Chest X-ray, PA view. Patient: 29 years old, sex M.
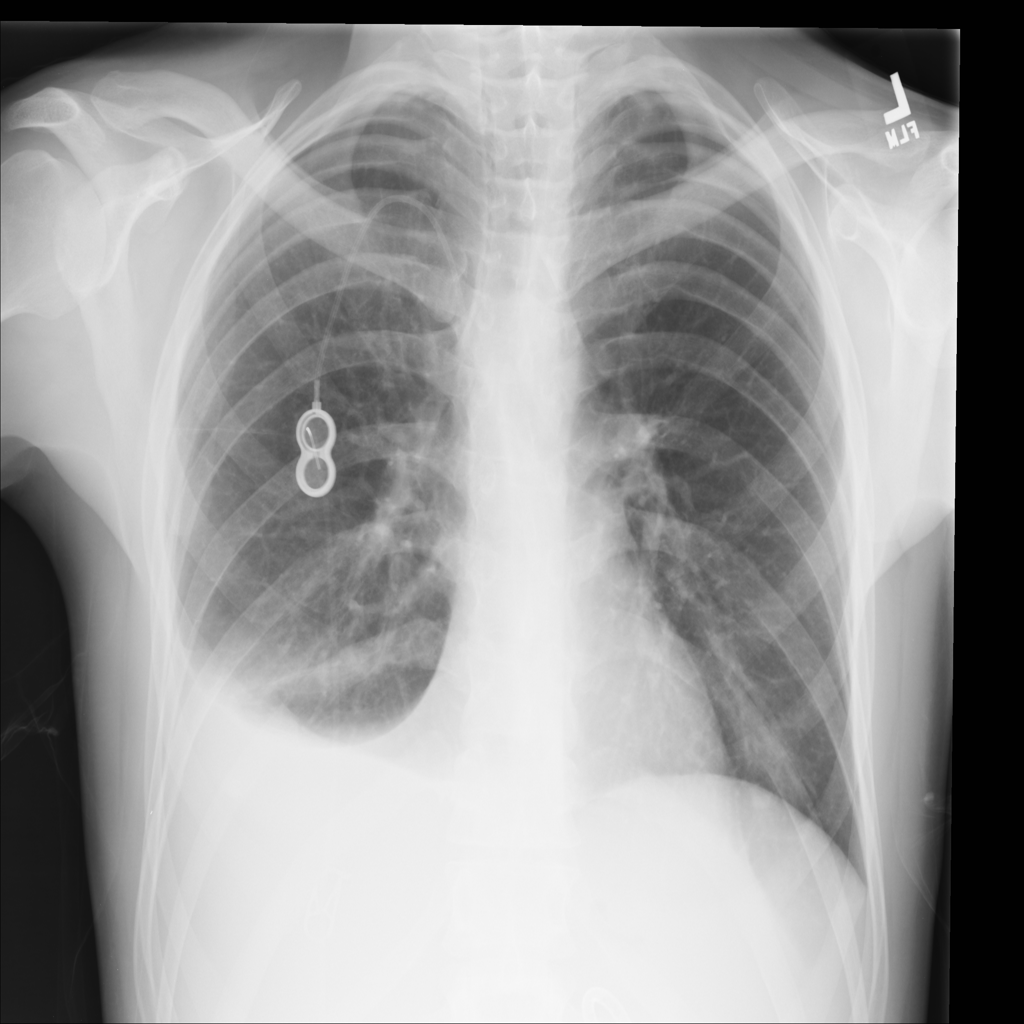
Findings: Effusion